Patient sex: M
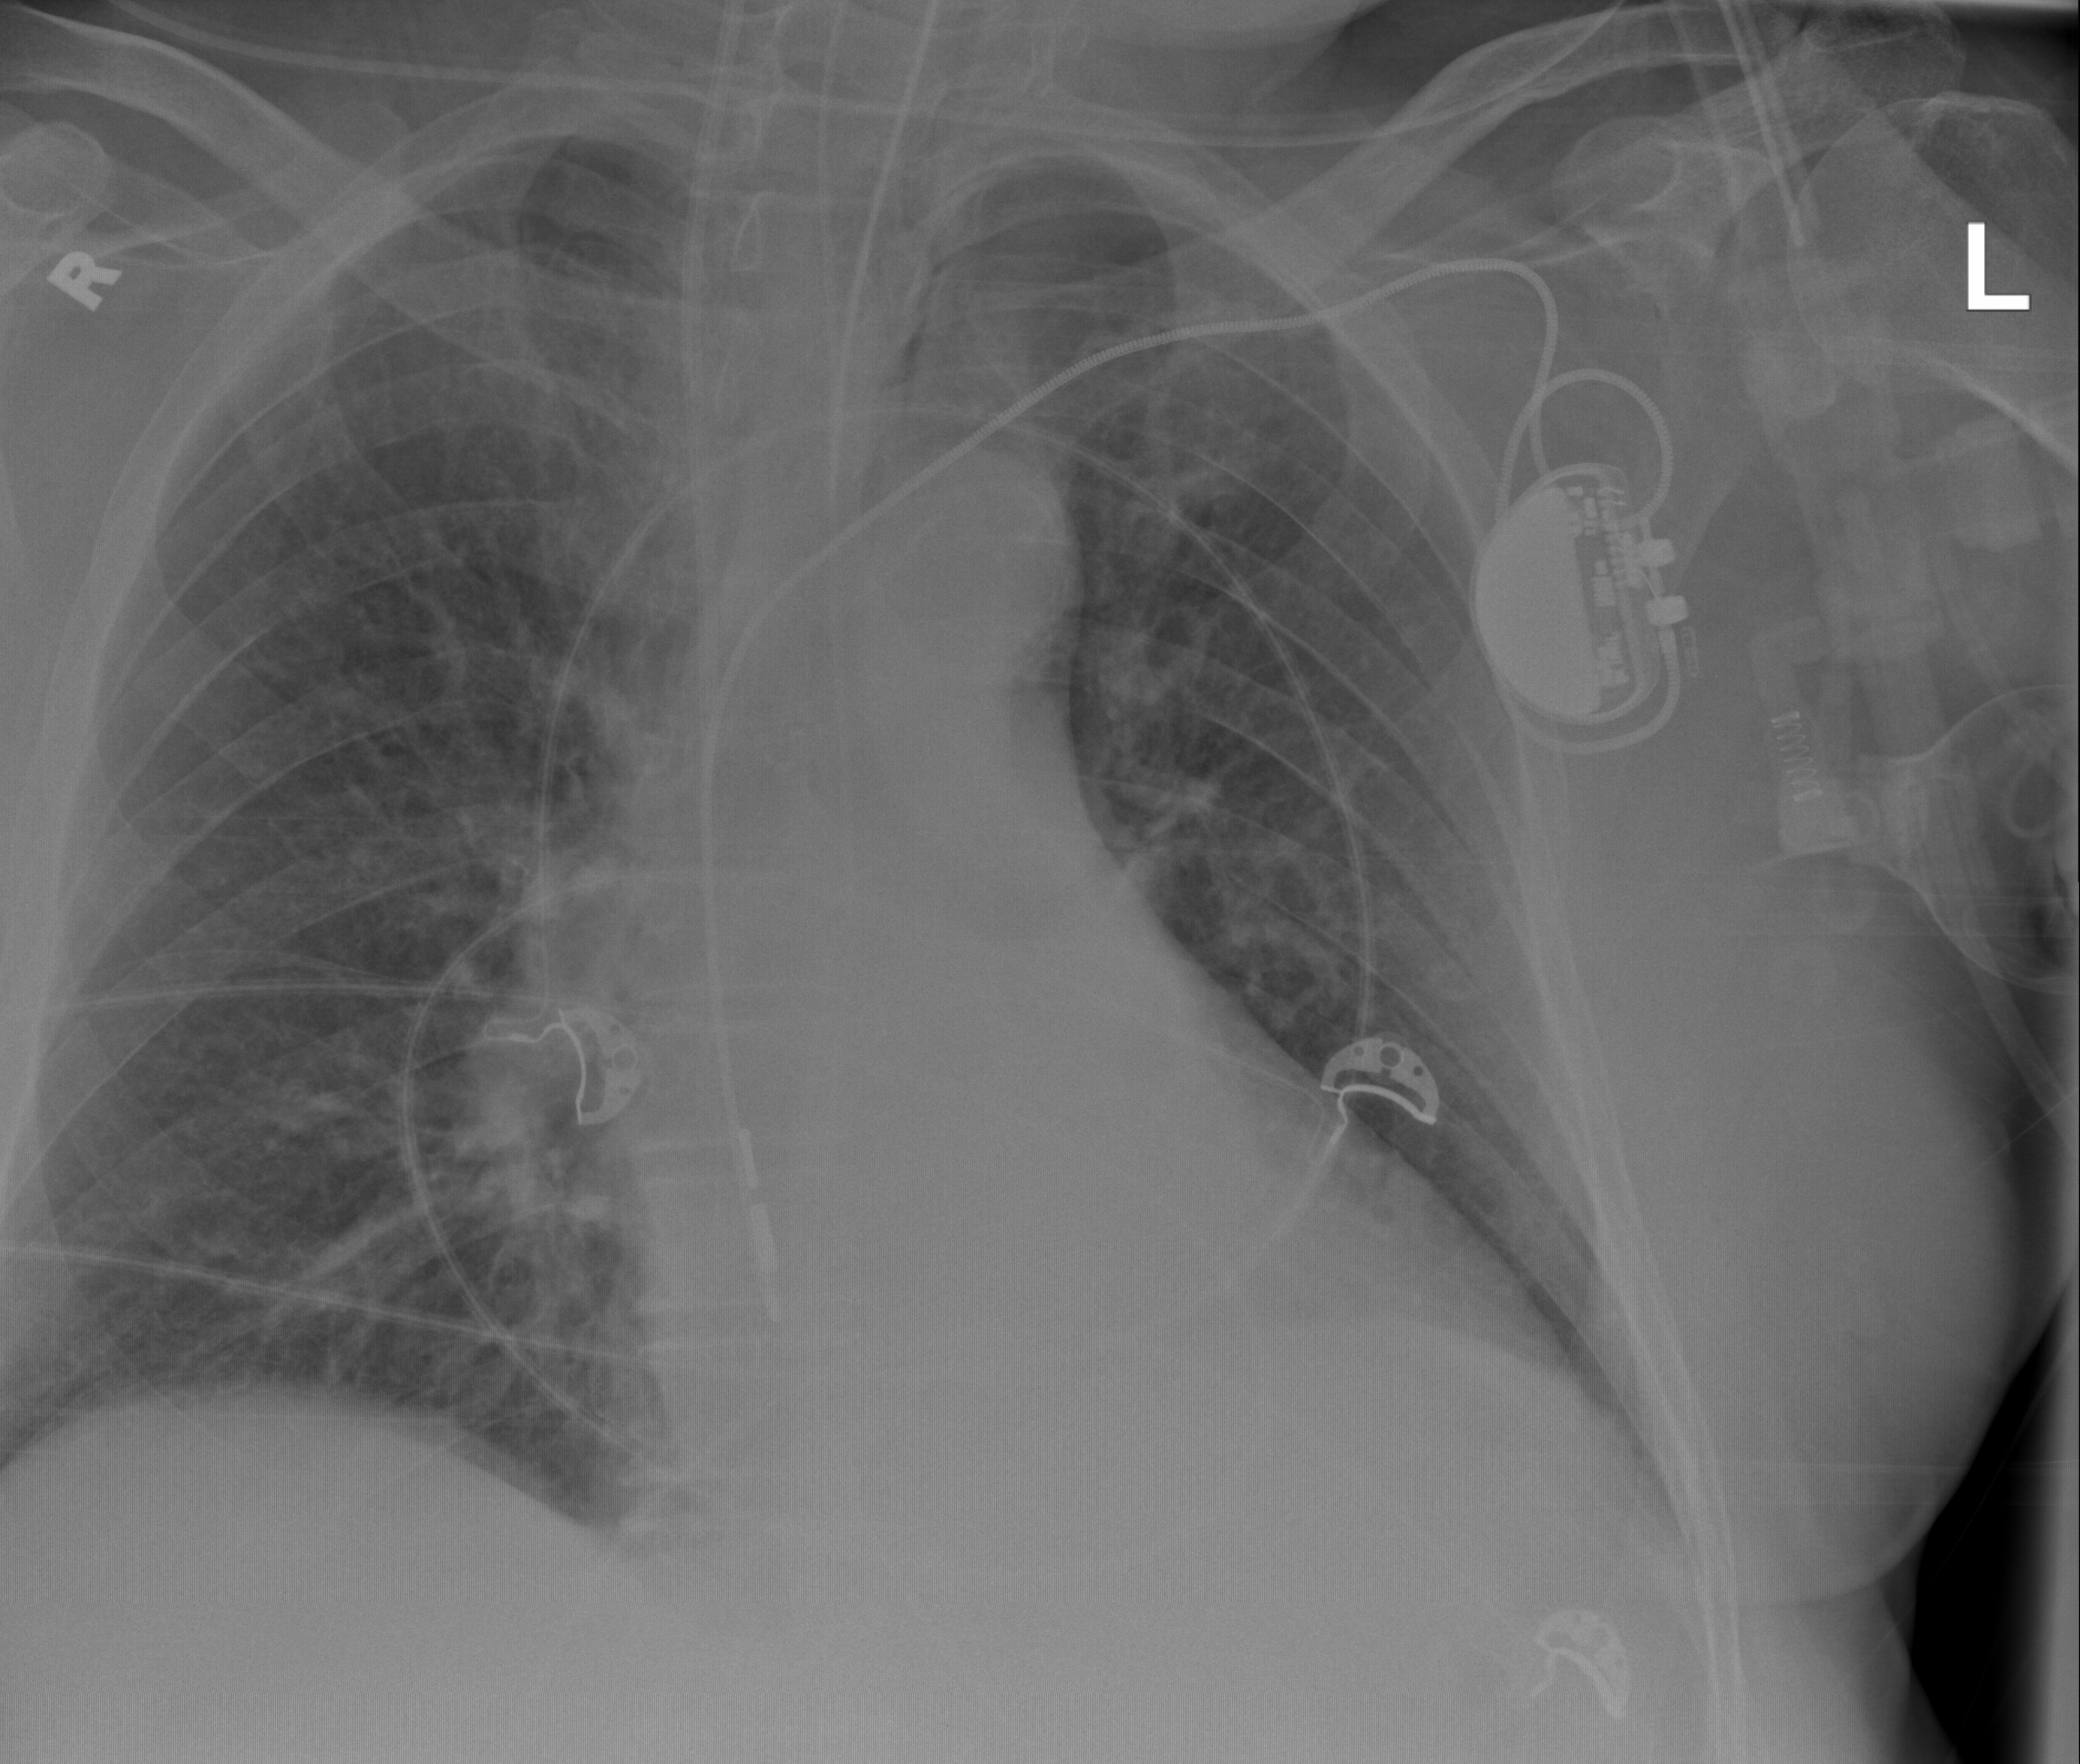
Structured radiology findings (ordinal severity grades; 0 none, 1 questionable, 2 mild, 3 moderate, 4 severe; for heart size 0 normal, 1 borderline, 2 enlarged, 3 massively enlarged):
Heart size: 0
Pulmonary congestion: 2
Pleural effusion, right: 0
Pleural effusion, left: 0
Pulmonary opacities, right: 0
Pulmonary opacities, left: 0
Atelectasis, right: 2
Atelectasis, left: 2